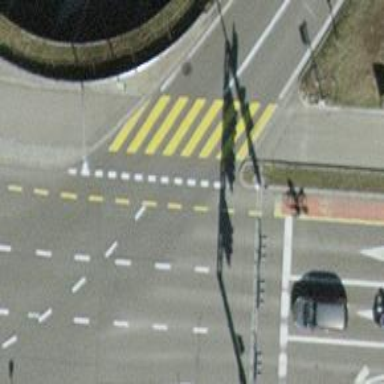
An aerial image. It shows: Road crossing with traffic signals.